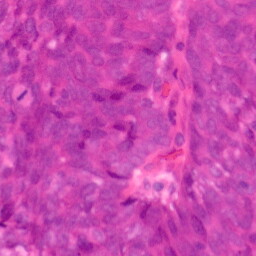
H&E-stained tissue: Colon